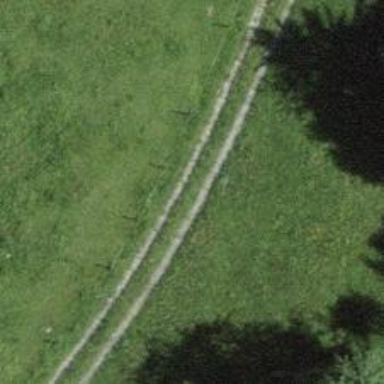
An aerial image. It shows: Track road with fine gravel surface.